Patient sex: F
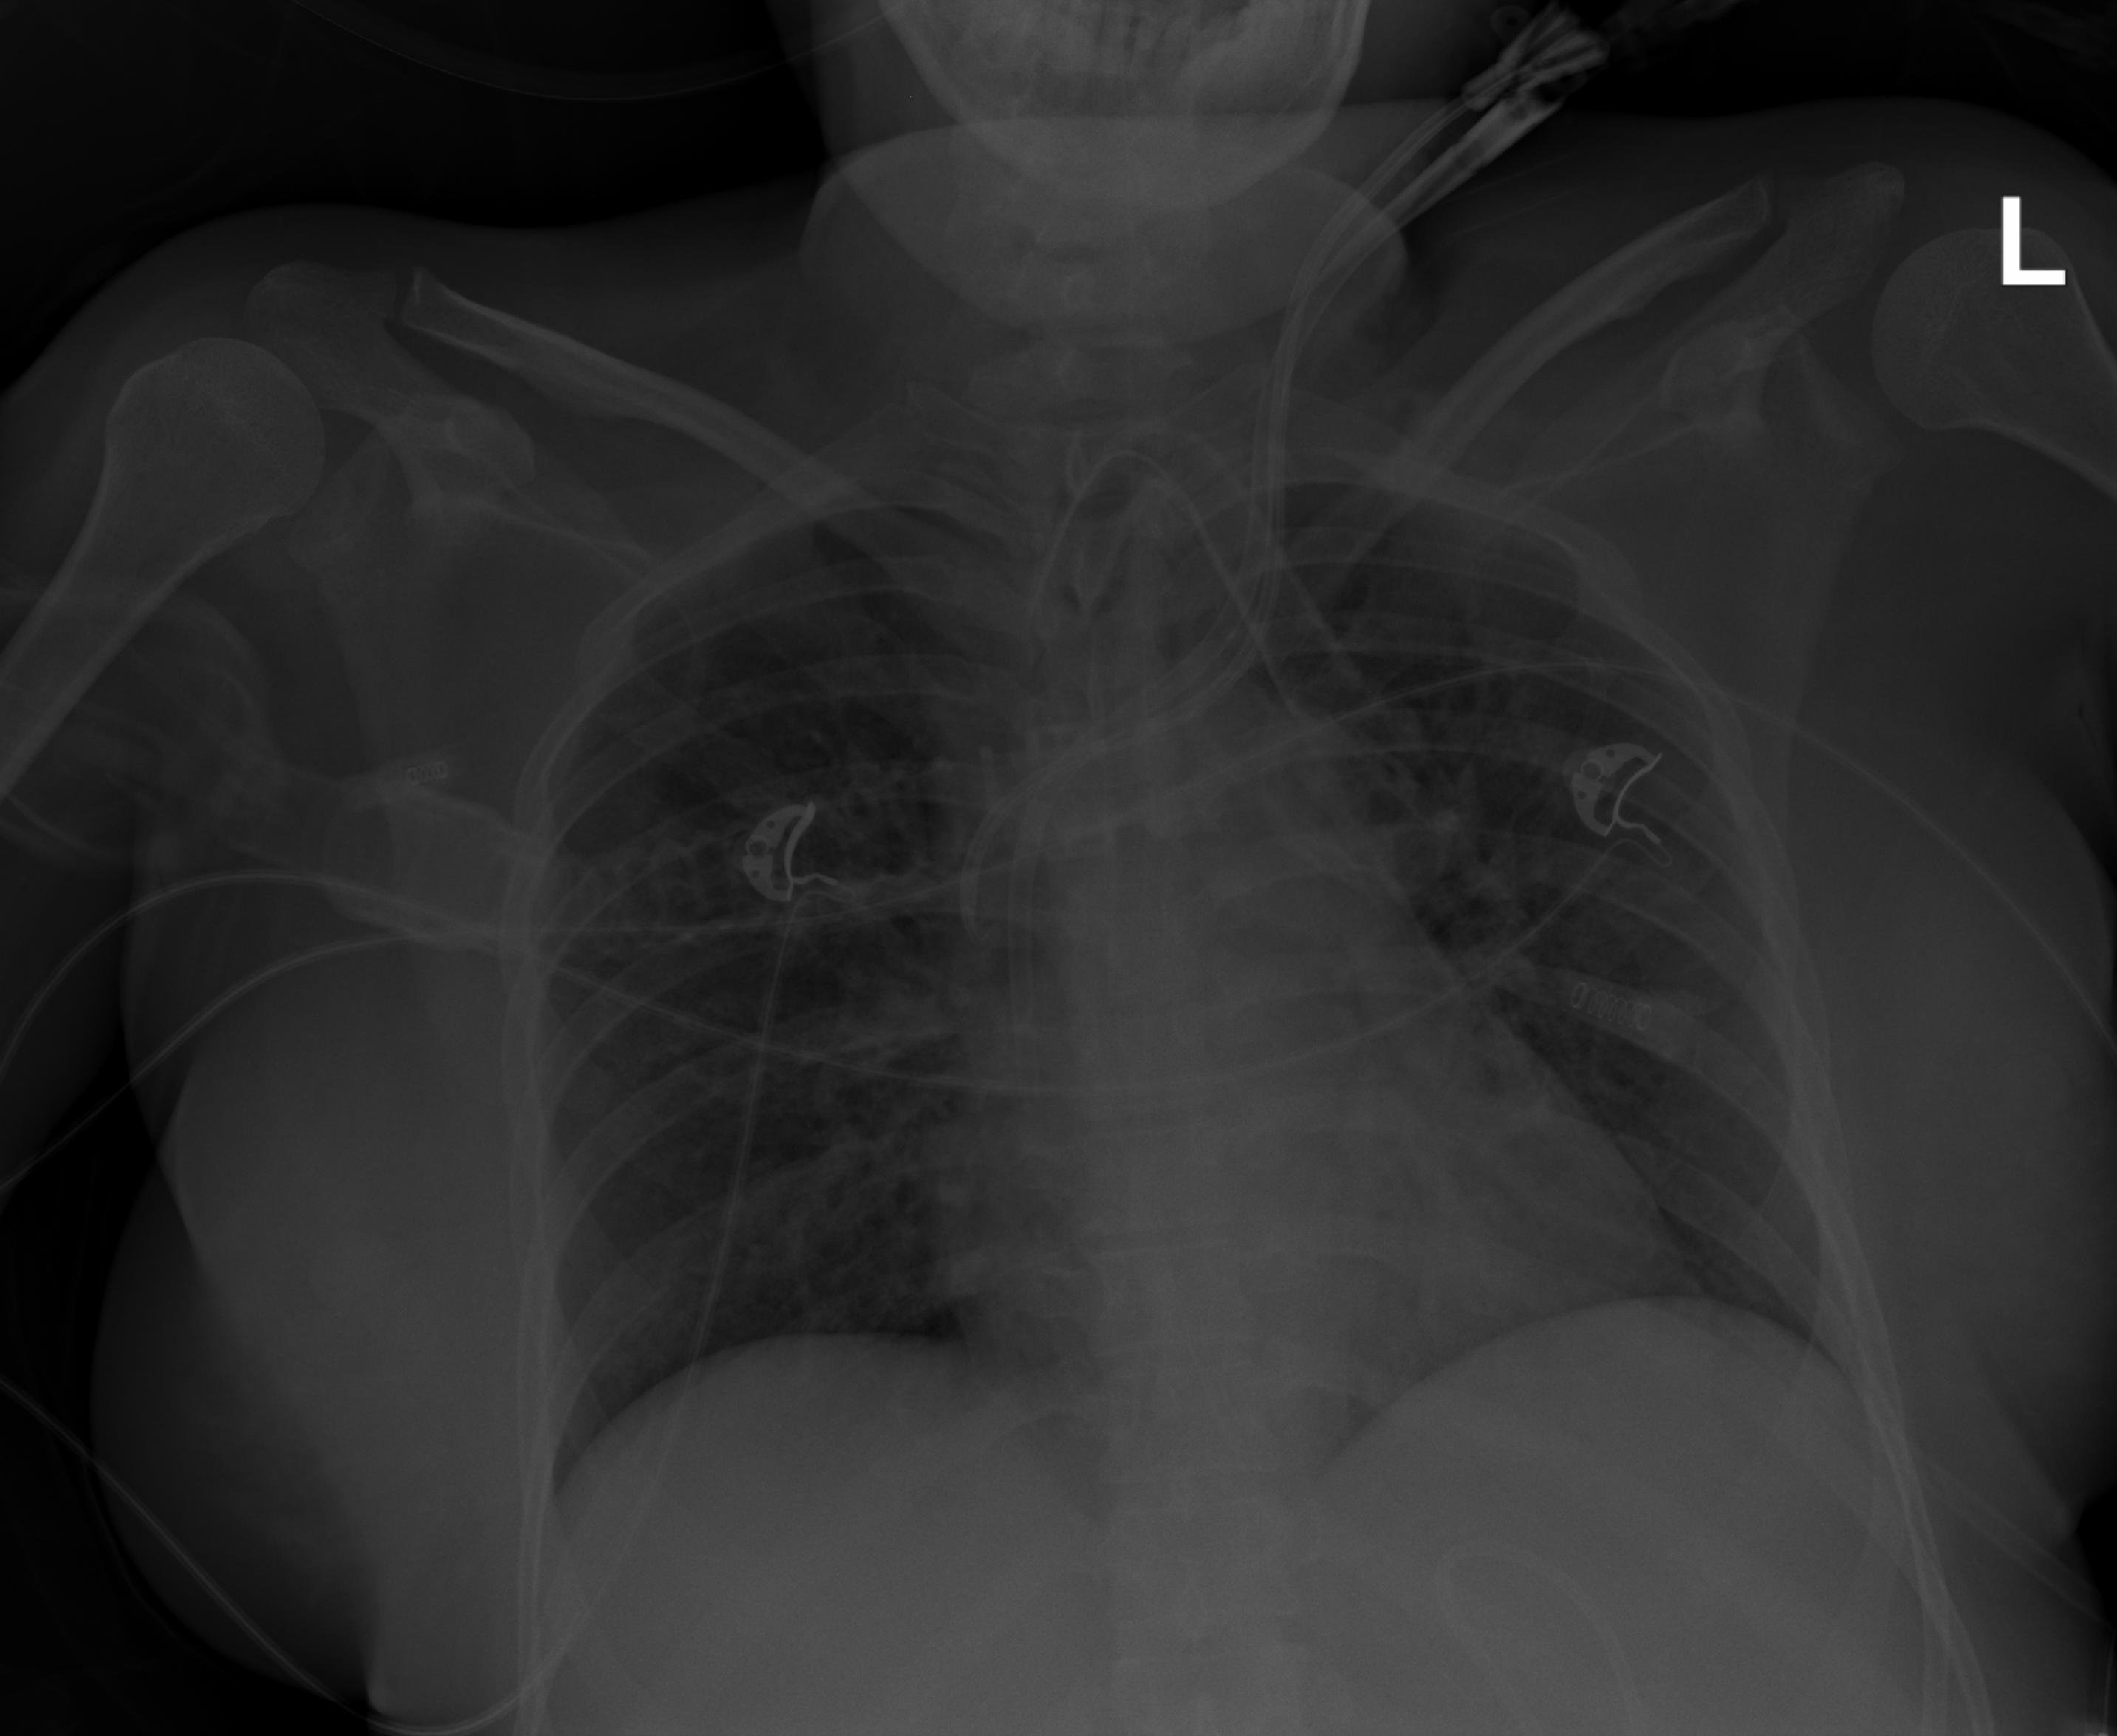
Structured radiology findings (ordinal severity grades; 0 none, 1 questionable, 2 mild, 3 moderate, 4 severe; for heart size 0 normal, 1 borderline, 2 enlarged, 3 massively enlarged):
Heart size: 0
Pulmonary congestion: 2
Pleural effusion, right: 0
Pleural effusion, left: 0
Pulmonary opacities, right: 1
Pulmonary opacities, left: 1
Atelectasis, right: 1
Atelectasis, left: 1